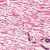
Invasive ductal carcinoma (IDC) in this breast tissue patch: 0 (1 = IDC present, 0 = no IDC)